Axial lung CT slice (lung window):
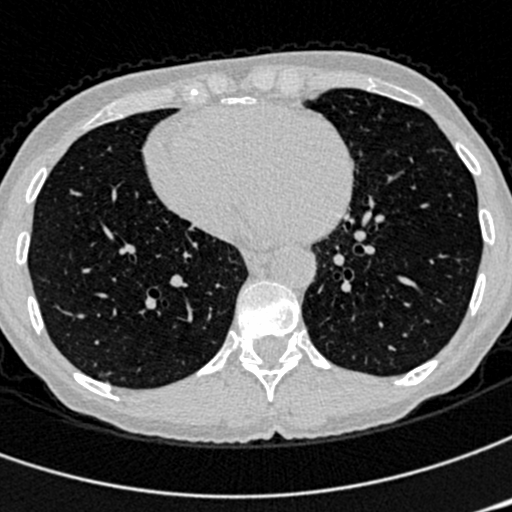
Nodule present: no